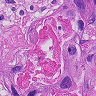
Metastatic tissue present: yes